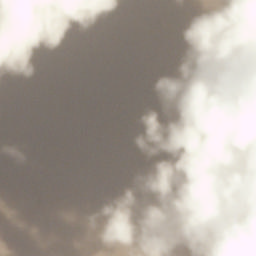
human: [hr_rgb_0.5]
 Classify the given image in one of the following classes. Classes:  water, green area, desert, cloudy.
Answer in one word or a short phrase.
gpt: cloudy